Field crop: maize
Growth stage: 2
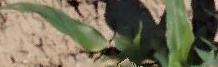
Species: maize